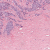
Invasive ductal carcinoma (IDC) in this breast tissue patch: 1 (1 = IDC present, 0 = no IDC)